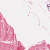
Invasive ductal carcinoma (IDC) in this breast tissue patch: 0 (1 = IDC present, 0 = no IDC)